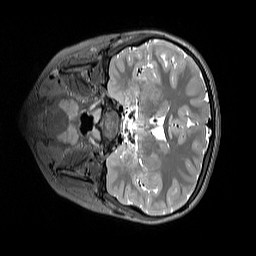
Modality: T2w
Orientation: coronal
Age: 11
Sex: female
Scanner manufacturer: siemens
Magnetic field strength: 3 T
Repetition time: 3.2 s
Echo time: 0.408 s